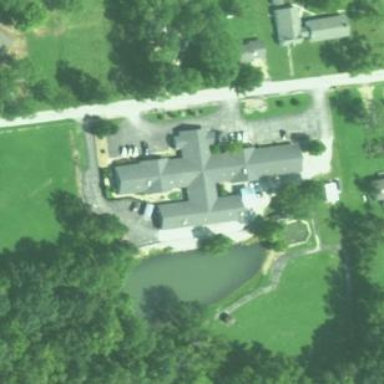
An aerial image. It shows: Nursing home building.